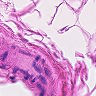
Metastatic tissue present: no